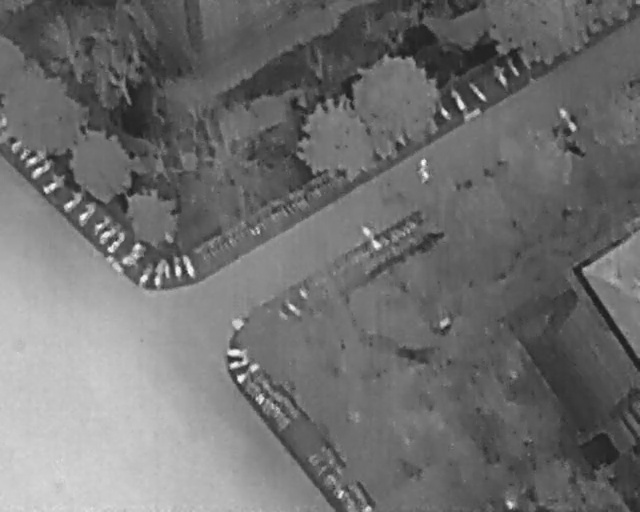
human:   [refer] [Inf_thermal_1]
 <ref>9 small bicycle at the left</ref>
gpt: <box>[[27, 51, 31, 52, 155], [25, 51, 29, 52, 171], [6, 35, 10, 36, 57], [11, 40, 16, 41, 37], [13, 43, 17, 45, 47], [16, 46, 20, 48, 41], [21, 52, 24, 54, 27], [4, 33, 7, 34, 57], [3, 30, 7, 31, 56]]</box>

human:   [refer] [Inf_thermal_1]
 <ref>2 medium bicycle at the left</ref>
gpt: <box>[[9, 37, 13, 40, 44], [22, 52, 27, 54, 9]]</box>

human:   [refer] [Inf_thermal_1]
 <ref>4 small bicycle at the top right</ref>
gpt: <box>[[69, 19, 73, 20, 146], [72, 17, 77, 18, 136], [76, 14, 80, 15, 148], [78, 12, 81, 13, 143]]</box>